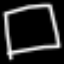
Label: square